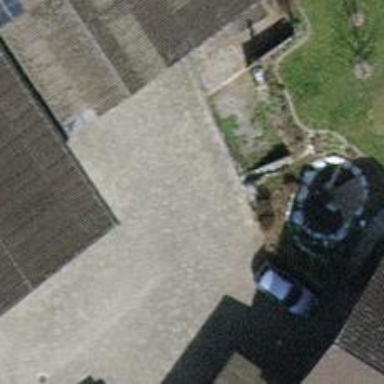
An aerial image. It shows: Driveway with paved surface.